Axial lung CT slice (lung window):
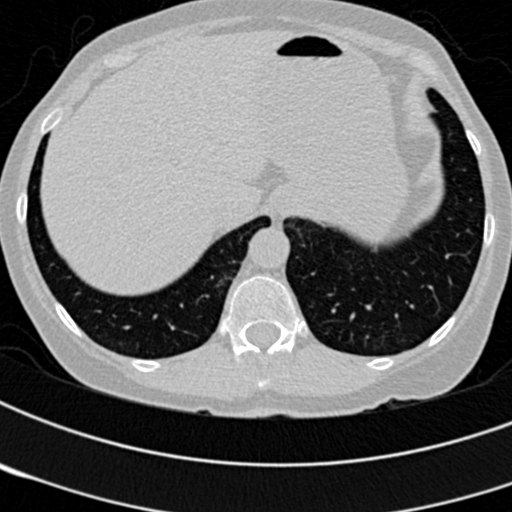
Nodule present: no